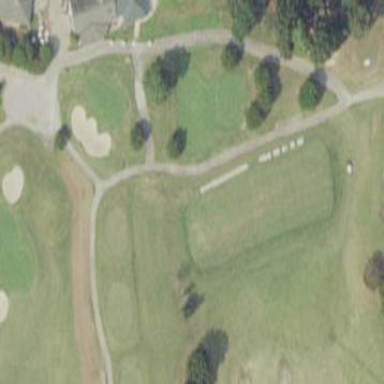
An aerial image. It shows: Grassy area designated as golf tee.